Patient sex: F
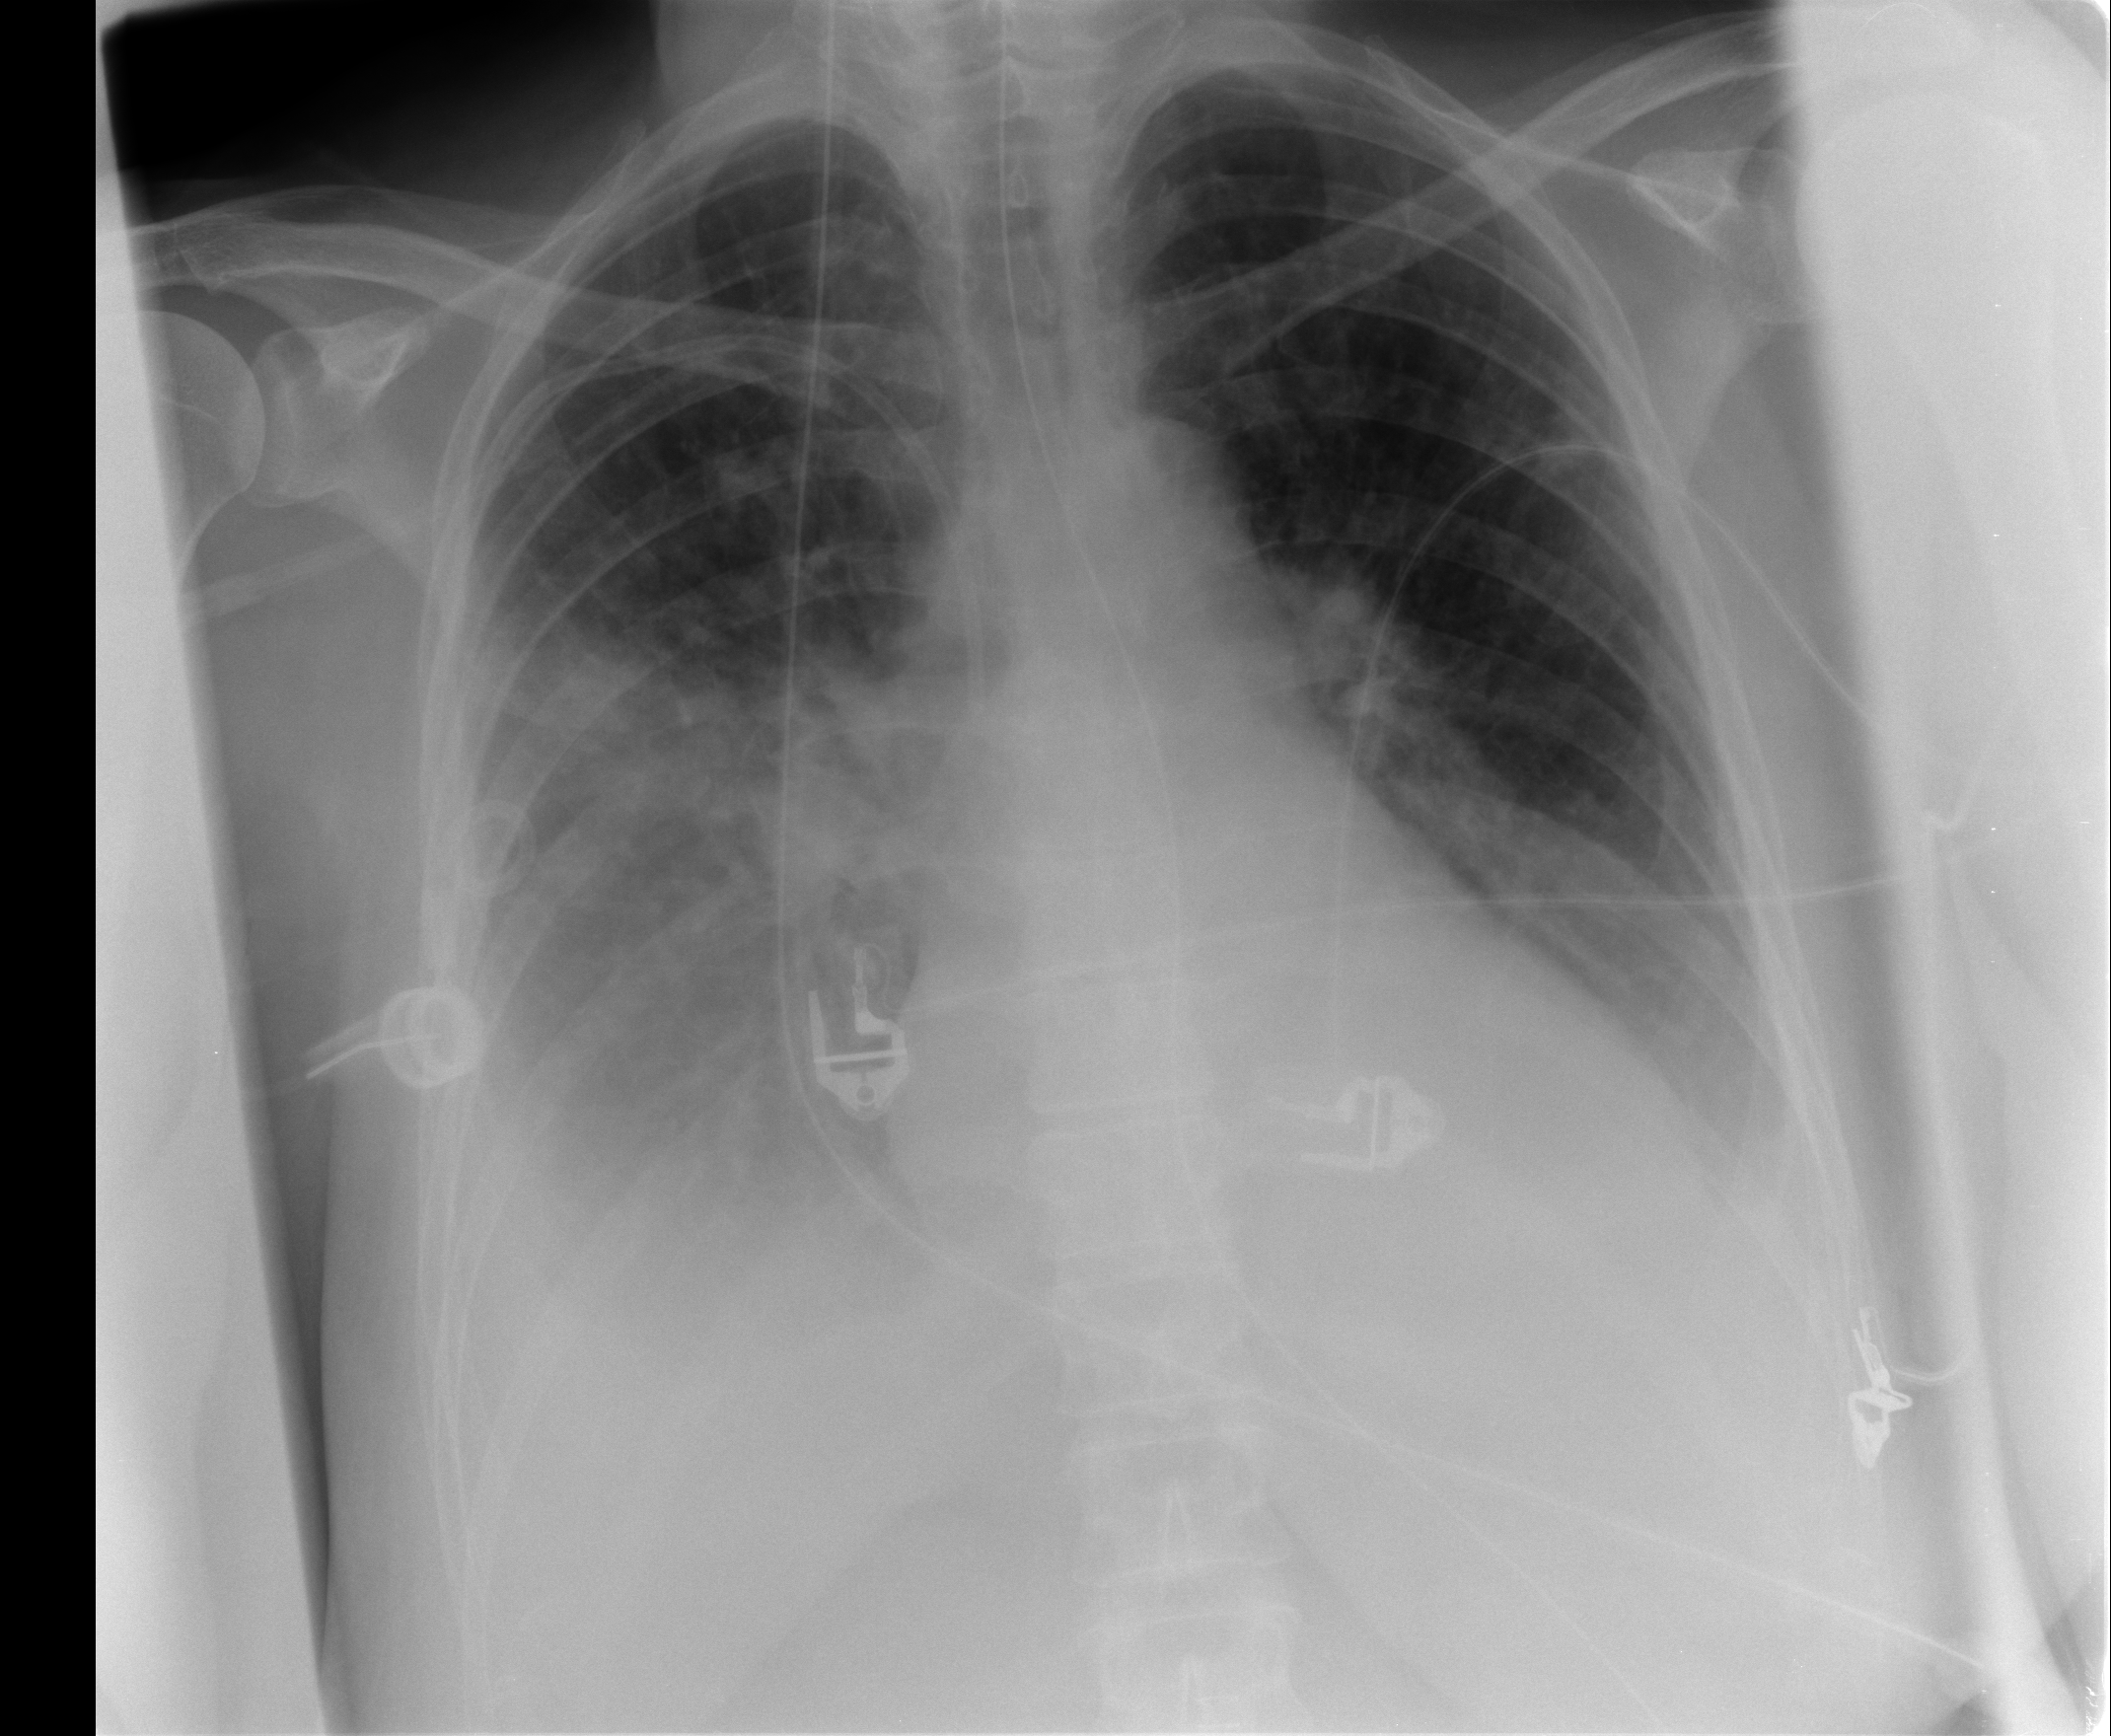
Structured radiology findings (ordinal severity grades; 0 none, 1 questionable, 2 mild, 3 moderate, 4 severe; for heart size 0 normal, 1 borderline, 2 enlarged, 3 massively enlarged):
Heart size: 1
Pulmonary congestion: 2
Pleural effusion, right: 2
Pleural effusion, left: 2
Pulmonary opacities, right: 2
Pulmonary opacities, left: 0
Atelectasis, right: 2
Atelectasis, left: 2